Question: There are some blocks in the picture. You are required to piece them together into a rectangle. Please return the perimeter of the rectangle.
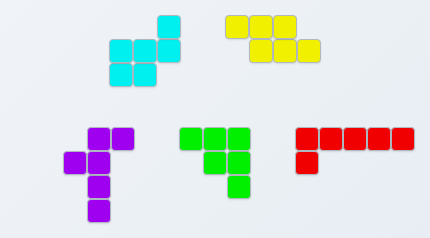
Answer: 22